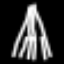
Label: The Eiffel Tower